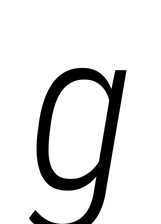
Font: Roboto-Italic_Condensed_Light_Italic